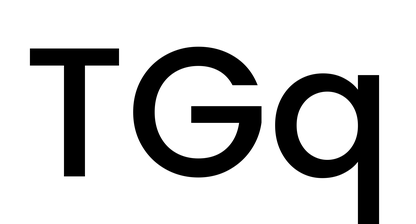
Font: Poppins-Medium